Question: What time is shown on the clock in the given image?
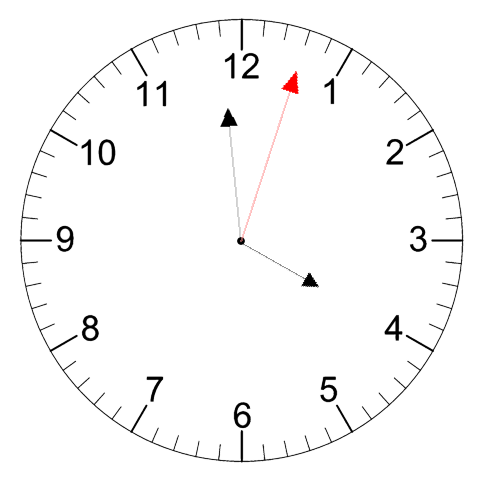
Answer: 03:59:03